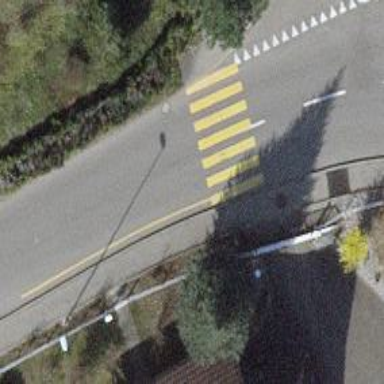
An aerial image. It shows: Marked zebra crossing on the road.